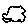
Label: cloud